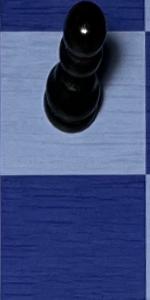
Label: Empty